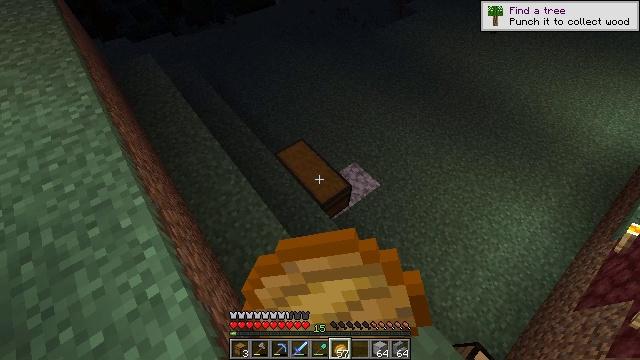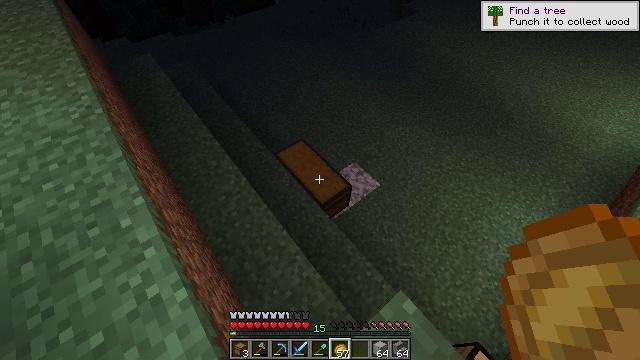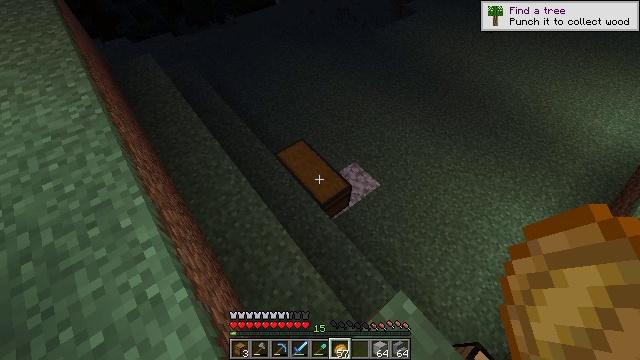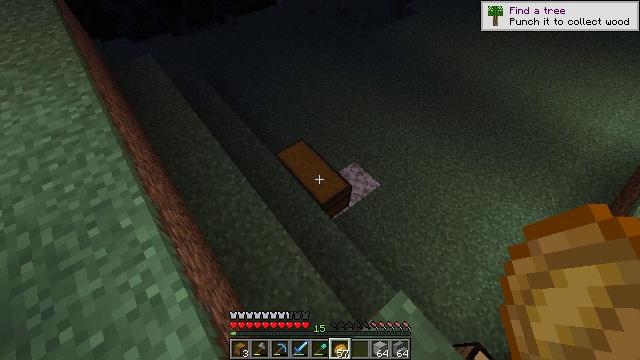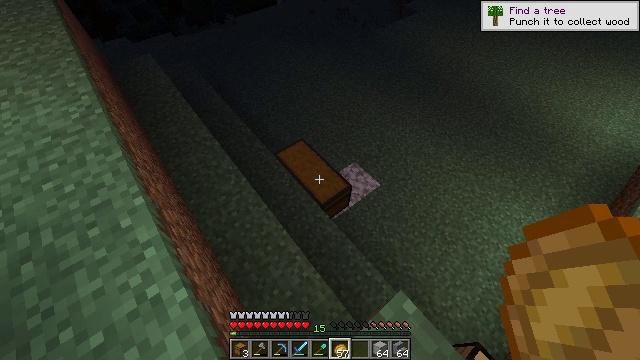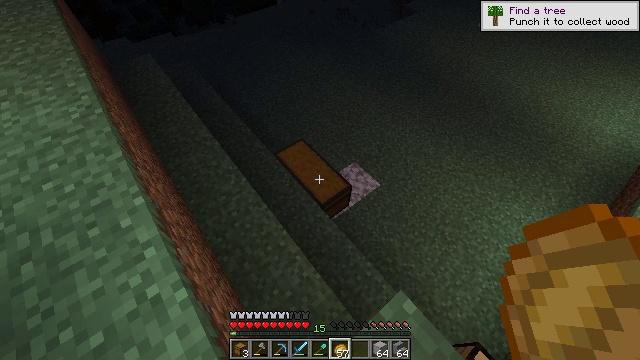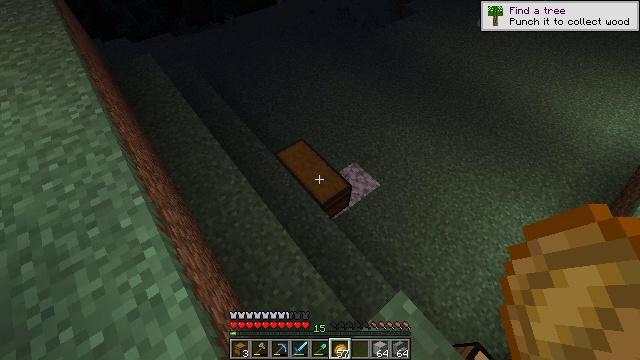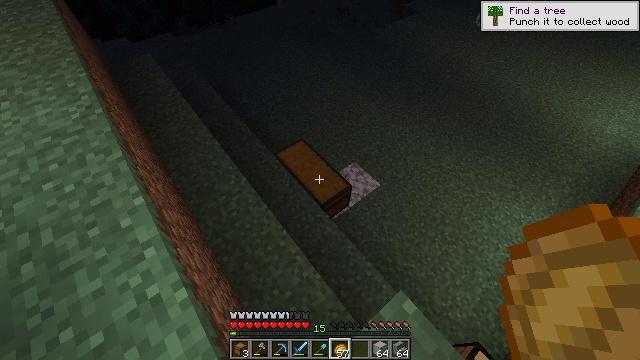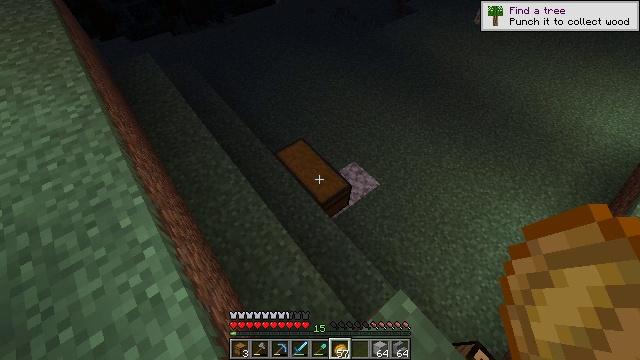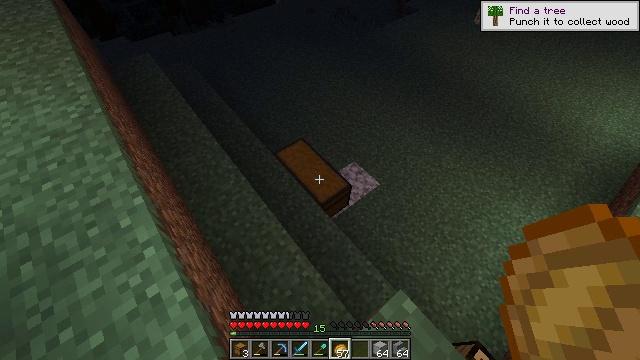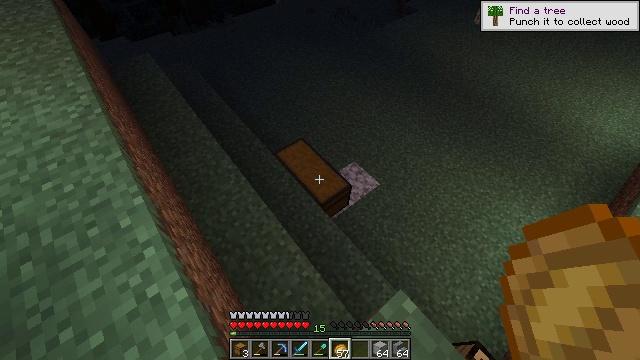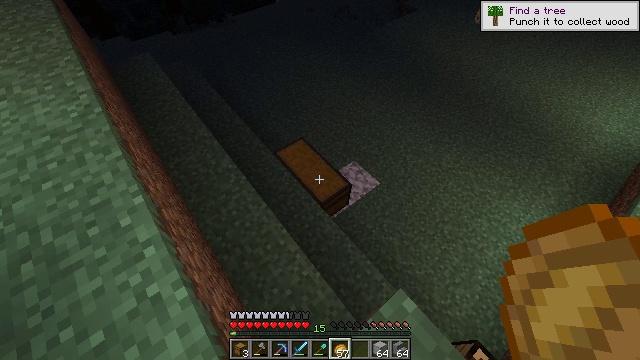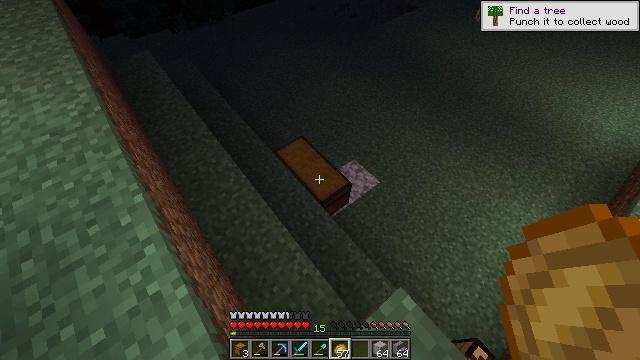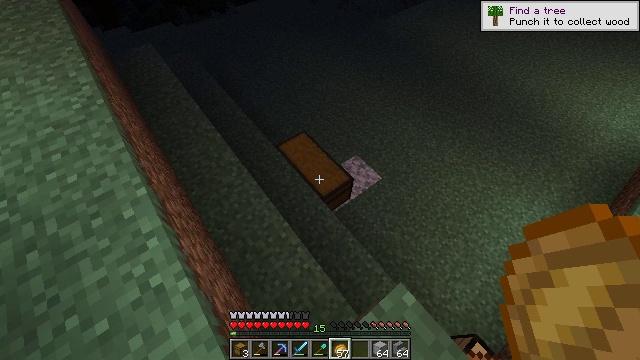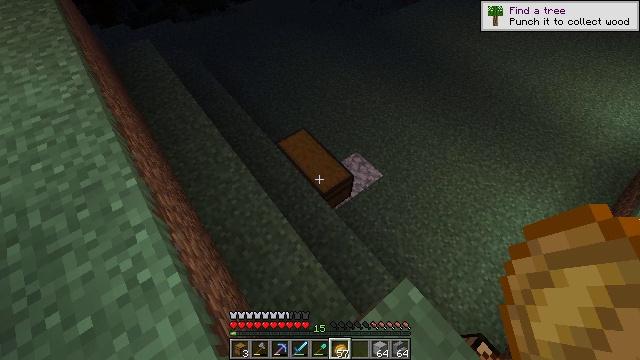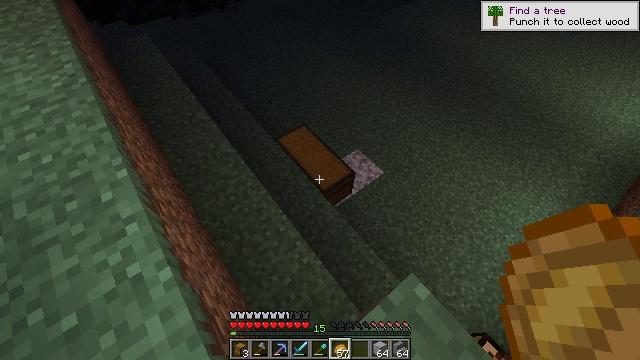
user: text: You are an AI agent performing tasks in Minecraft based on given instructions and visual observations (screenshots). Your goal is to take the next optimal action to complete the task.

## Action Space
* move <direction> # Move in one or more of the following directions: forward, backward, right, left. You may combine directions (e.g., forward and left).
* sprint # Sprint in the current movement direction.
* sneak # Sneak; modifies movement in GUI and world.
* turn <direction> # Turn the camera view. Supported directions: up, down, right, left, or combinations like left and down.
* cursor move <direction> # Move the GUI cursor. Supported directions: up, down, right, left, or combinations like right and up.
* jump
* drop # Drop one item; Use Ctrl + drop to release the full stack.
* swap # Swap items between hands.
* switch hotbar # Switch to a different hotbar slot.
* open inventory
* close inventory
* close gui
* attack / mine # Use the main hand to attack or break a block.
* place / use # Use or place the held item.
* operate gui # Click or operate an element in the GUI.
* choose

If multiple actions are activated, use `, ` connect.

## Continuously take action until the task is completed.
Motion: motion action
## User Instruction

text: Drop a baked potato.
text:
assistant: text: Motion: no_op
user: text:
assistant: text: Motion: no_op
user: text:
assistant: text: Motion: no_op
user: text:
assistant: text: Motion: no_op
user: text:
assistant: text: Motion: no_op
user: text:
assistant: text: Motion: no_op
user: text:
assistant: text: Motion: no_op
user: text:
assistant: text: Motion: no_op
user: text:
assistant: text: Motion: no_op
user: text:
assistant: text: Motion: no_op
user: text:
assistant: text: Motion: no_op
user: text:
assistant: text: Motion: no_op
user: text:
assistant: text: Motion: sneak, turn down
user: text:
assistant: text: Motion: sneak
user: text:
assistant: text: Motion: sneak
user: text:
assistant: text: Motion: sneak
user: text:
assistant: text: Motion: sneak
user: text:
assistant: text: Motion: sneak
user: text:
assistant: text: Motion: move forward, sneak
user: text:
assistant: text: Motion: move forward, sneak
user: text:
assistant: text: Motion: move forward
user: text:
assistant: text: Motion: move forward
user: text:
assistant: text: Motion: move forward
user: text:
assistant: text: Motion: no_op
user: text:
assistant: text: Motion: no_op
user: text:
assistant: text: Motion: no_op
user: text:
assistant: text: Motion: no_op
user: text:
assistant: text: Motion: no_op
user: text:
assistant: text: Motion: no_op
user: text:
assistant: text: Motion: no_op